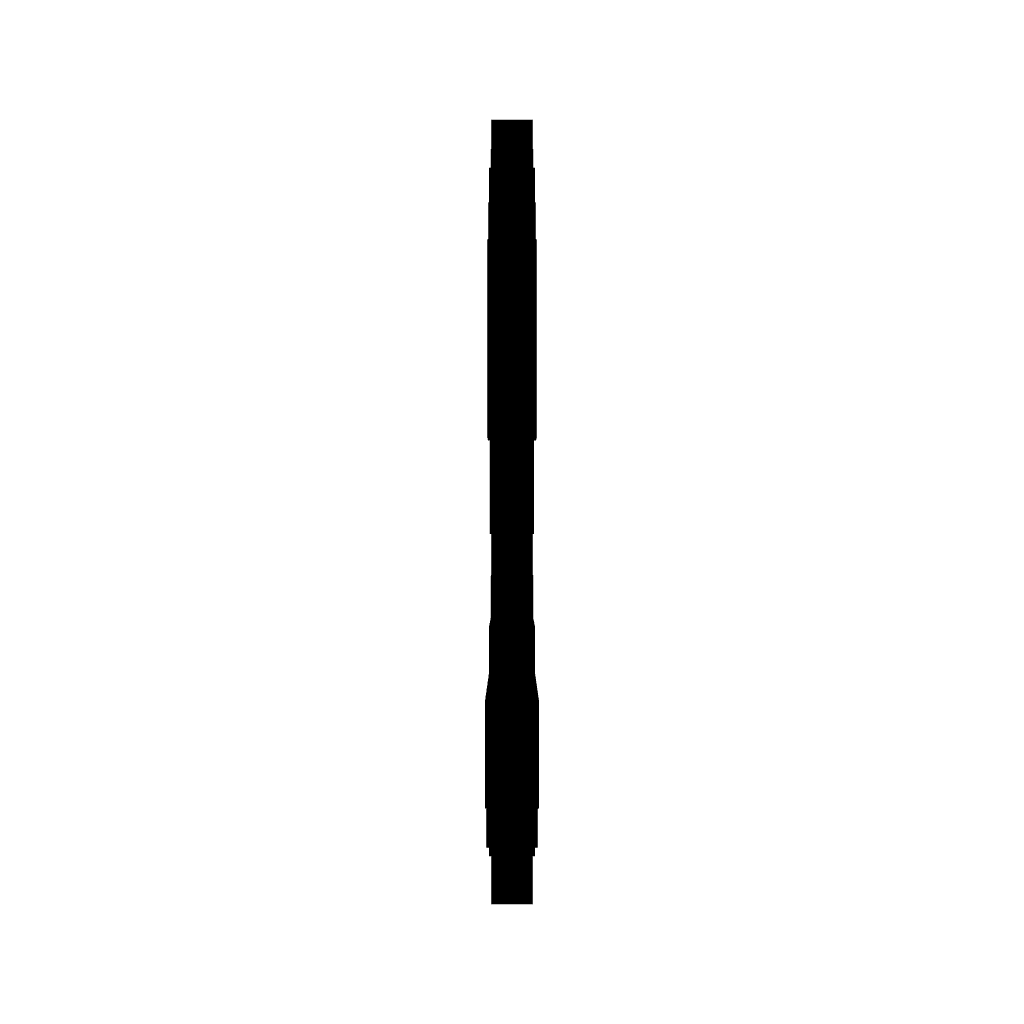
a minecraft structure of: Man Its A Viking bad low quality